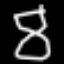
Label: hourglass